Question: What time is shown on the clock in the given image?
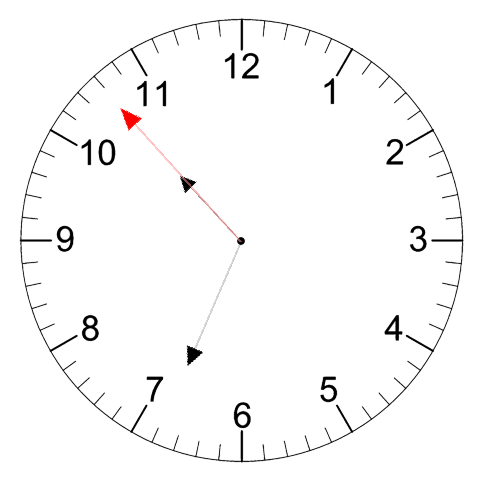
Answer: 10:33:53